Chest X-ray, AP view. Patient: 20 years old, sex M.
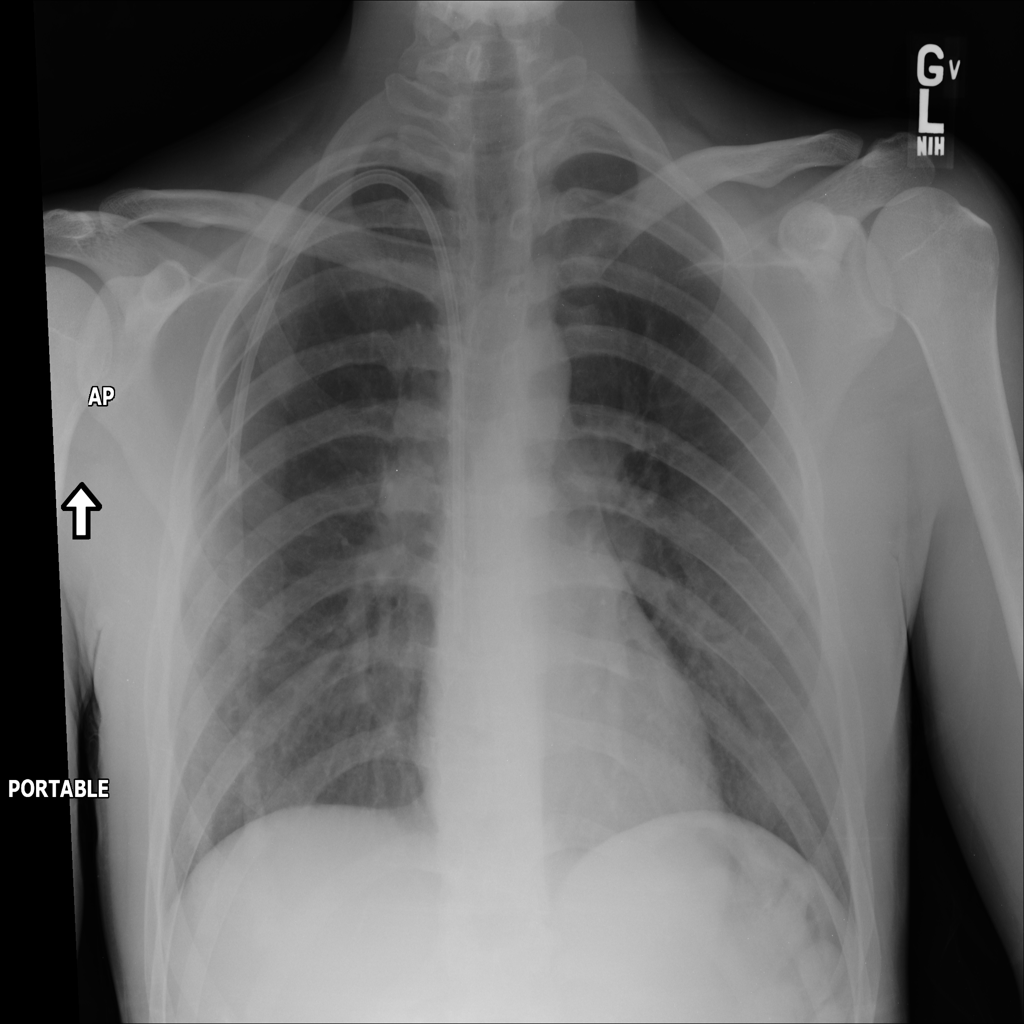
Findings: No Finding